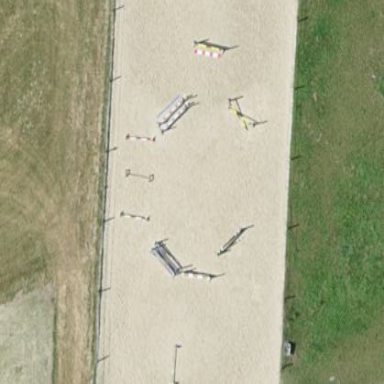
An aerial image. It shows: Equestrian pitch for leisure land sports.